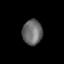
Tissue: prostate
Cell type: Fibroblasts
Senescence score: 0.6988
Nuclear area (px): 491
Mean DAPI intensity: 105.931